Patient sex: M
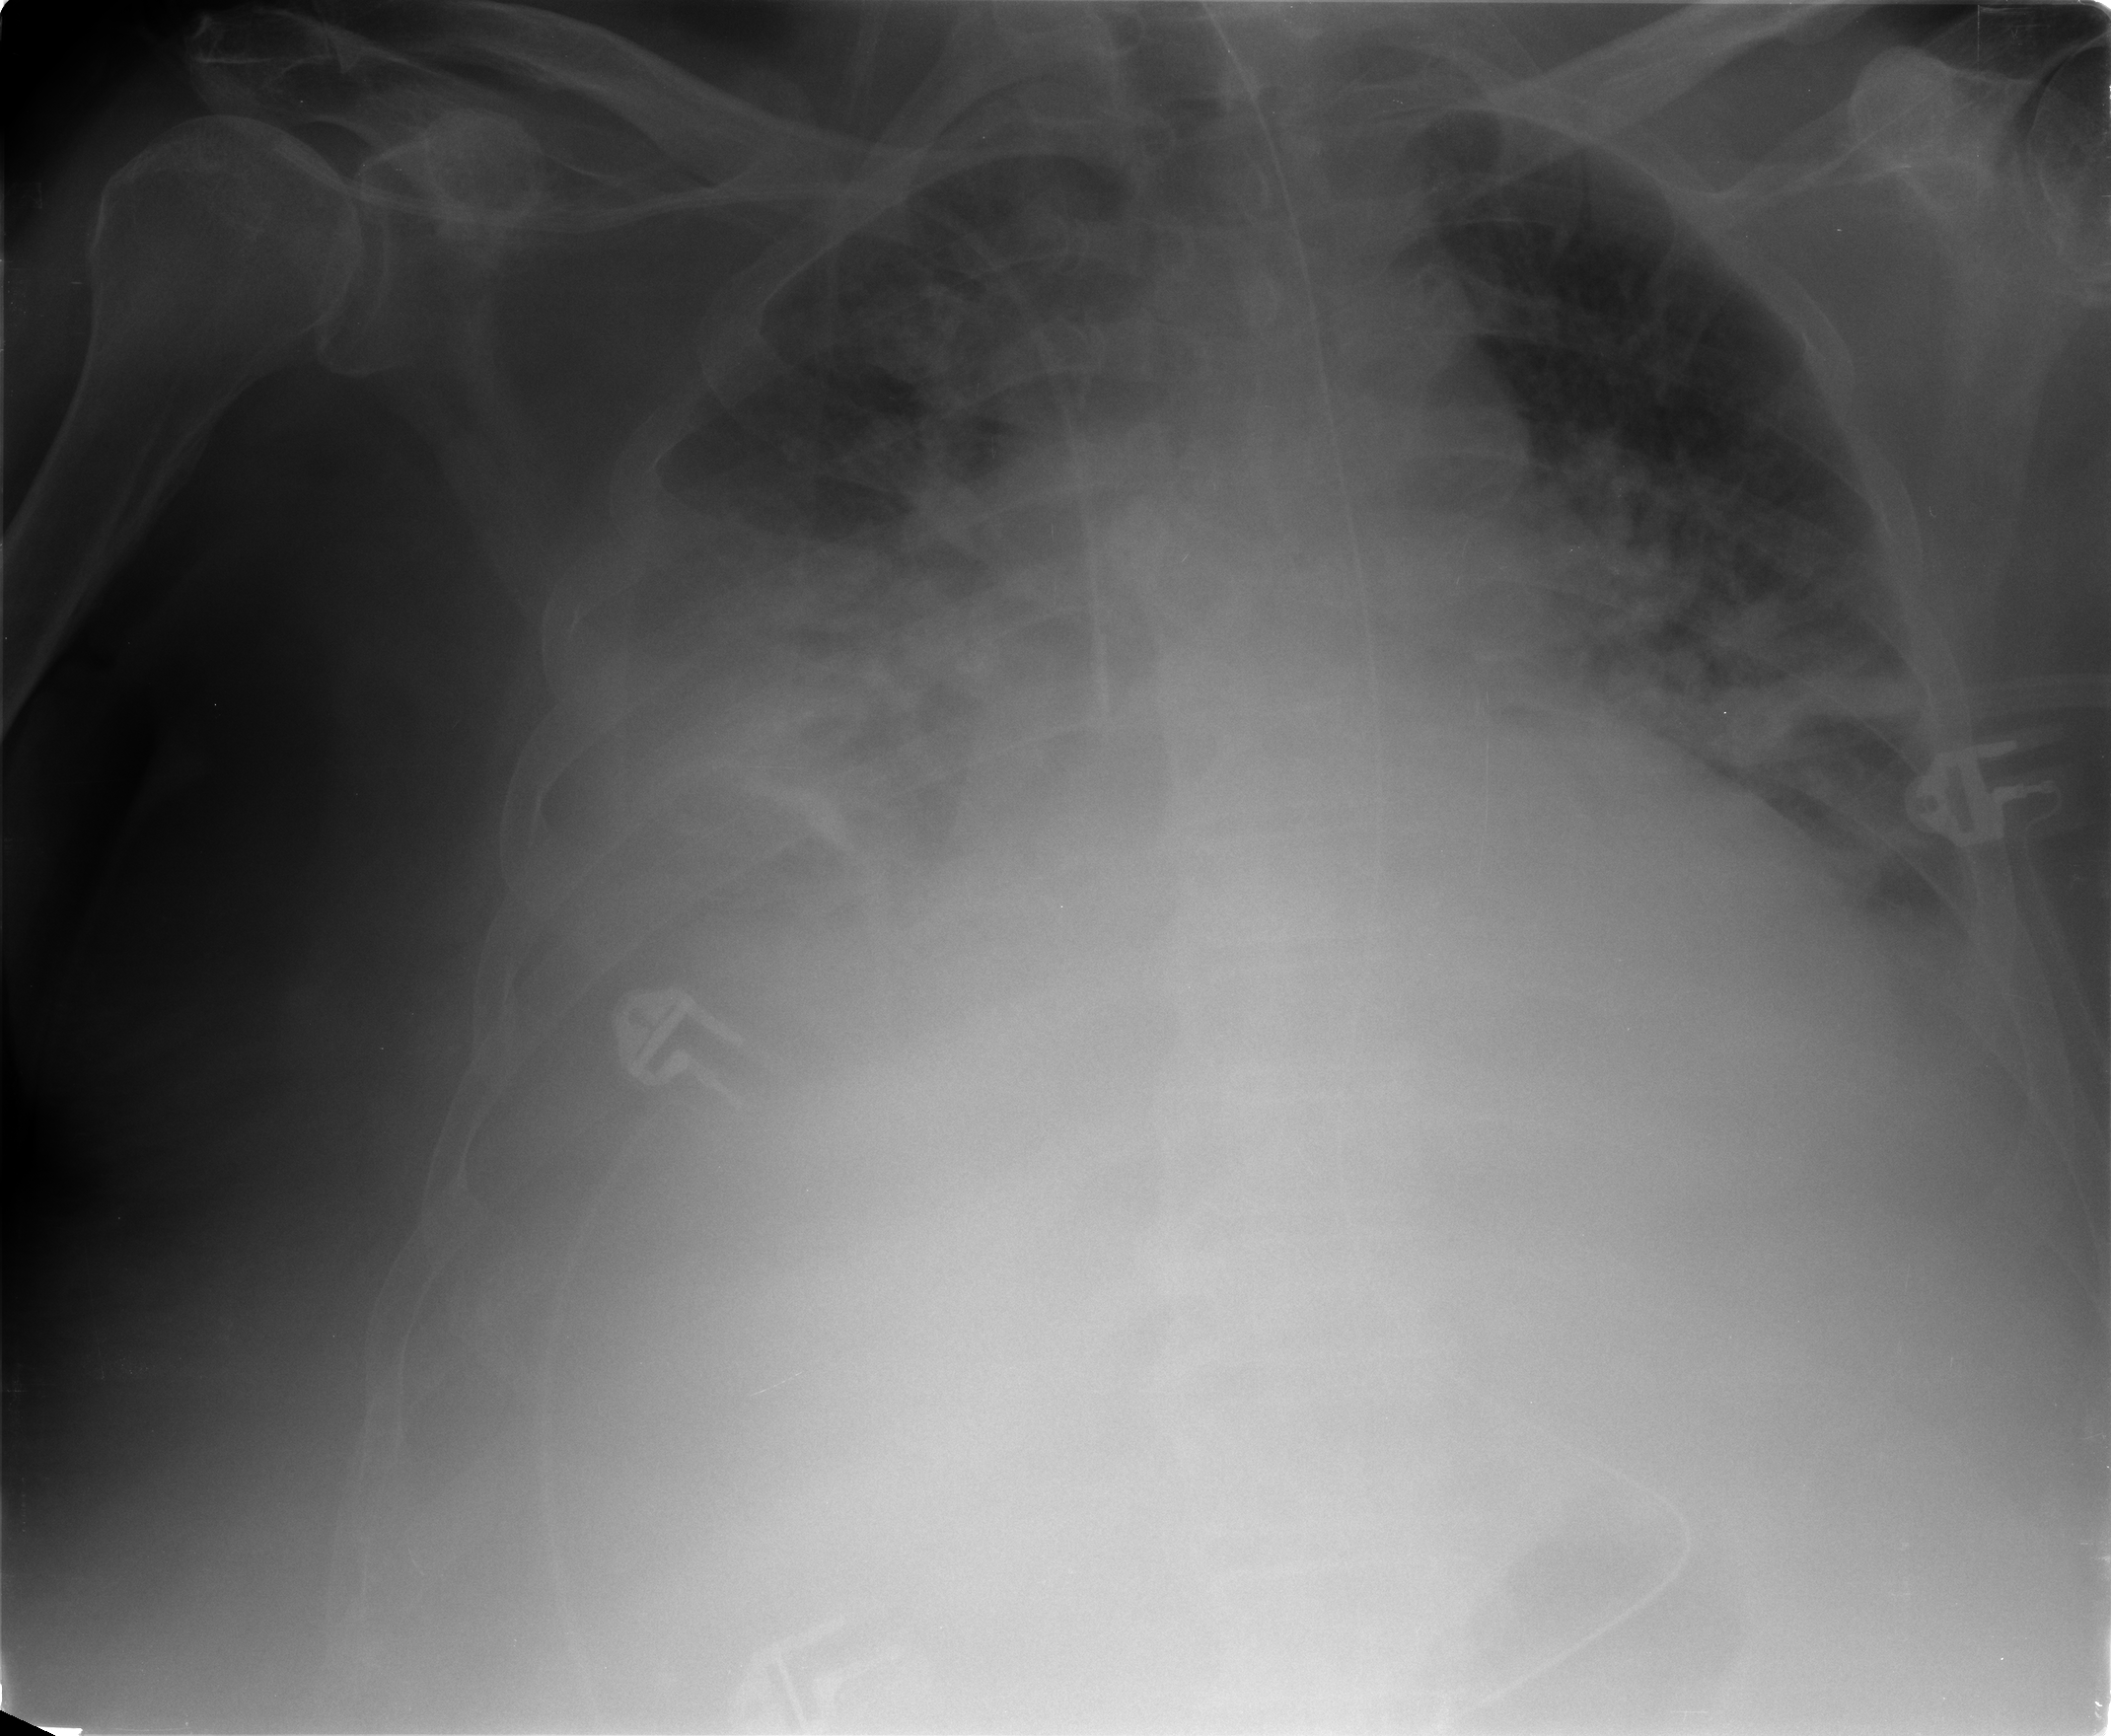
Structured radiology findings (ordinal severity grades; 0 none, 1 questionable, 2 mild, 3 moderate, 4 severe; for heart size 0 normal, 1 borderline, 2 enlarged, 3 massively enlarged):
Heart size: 2
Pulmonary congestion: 3
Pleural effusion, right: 3
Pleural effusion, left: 2
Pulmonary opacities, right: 3
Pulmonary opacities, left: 3
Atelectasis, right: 3
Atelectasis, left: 3